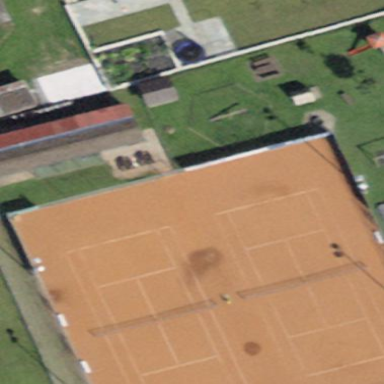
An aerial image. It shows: Tennis court on pitch designated for leisure land.